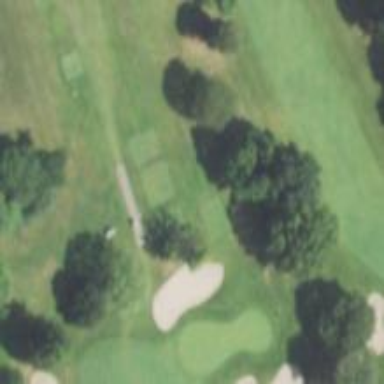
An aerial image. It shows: Pathway for golfing.